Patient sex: M
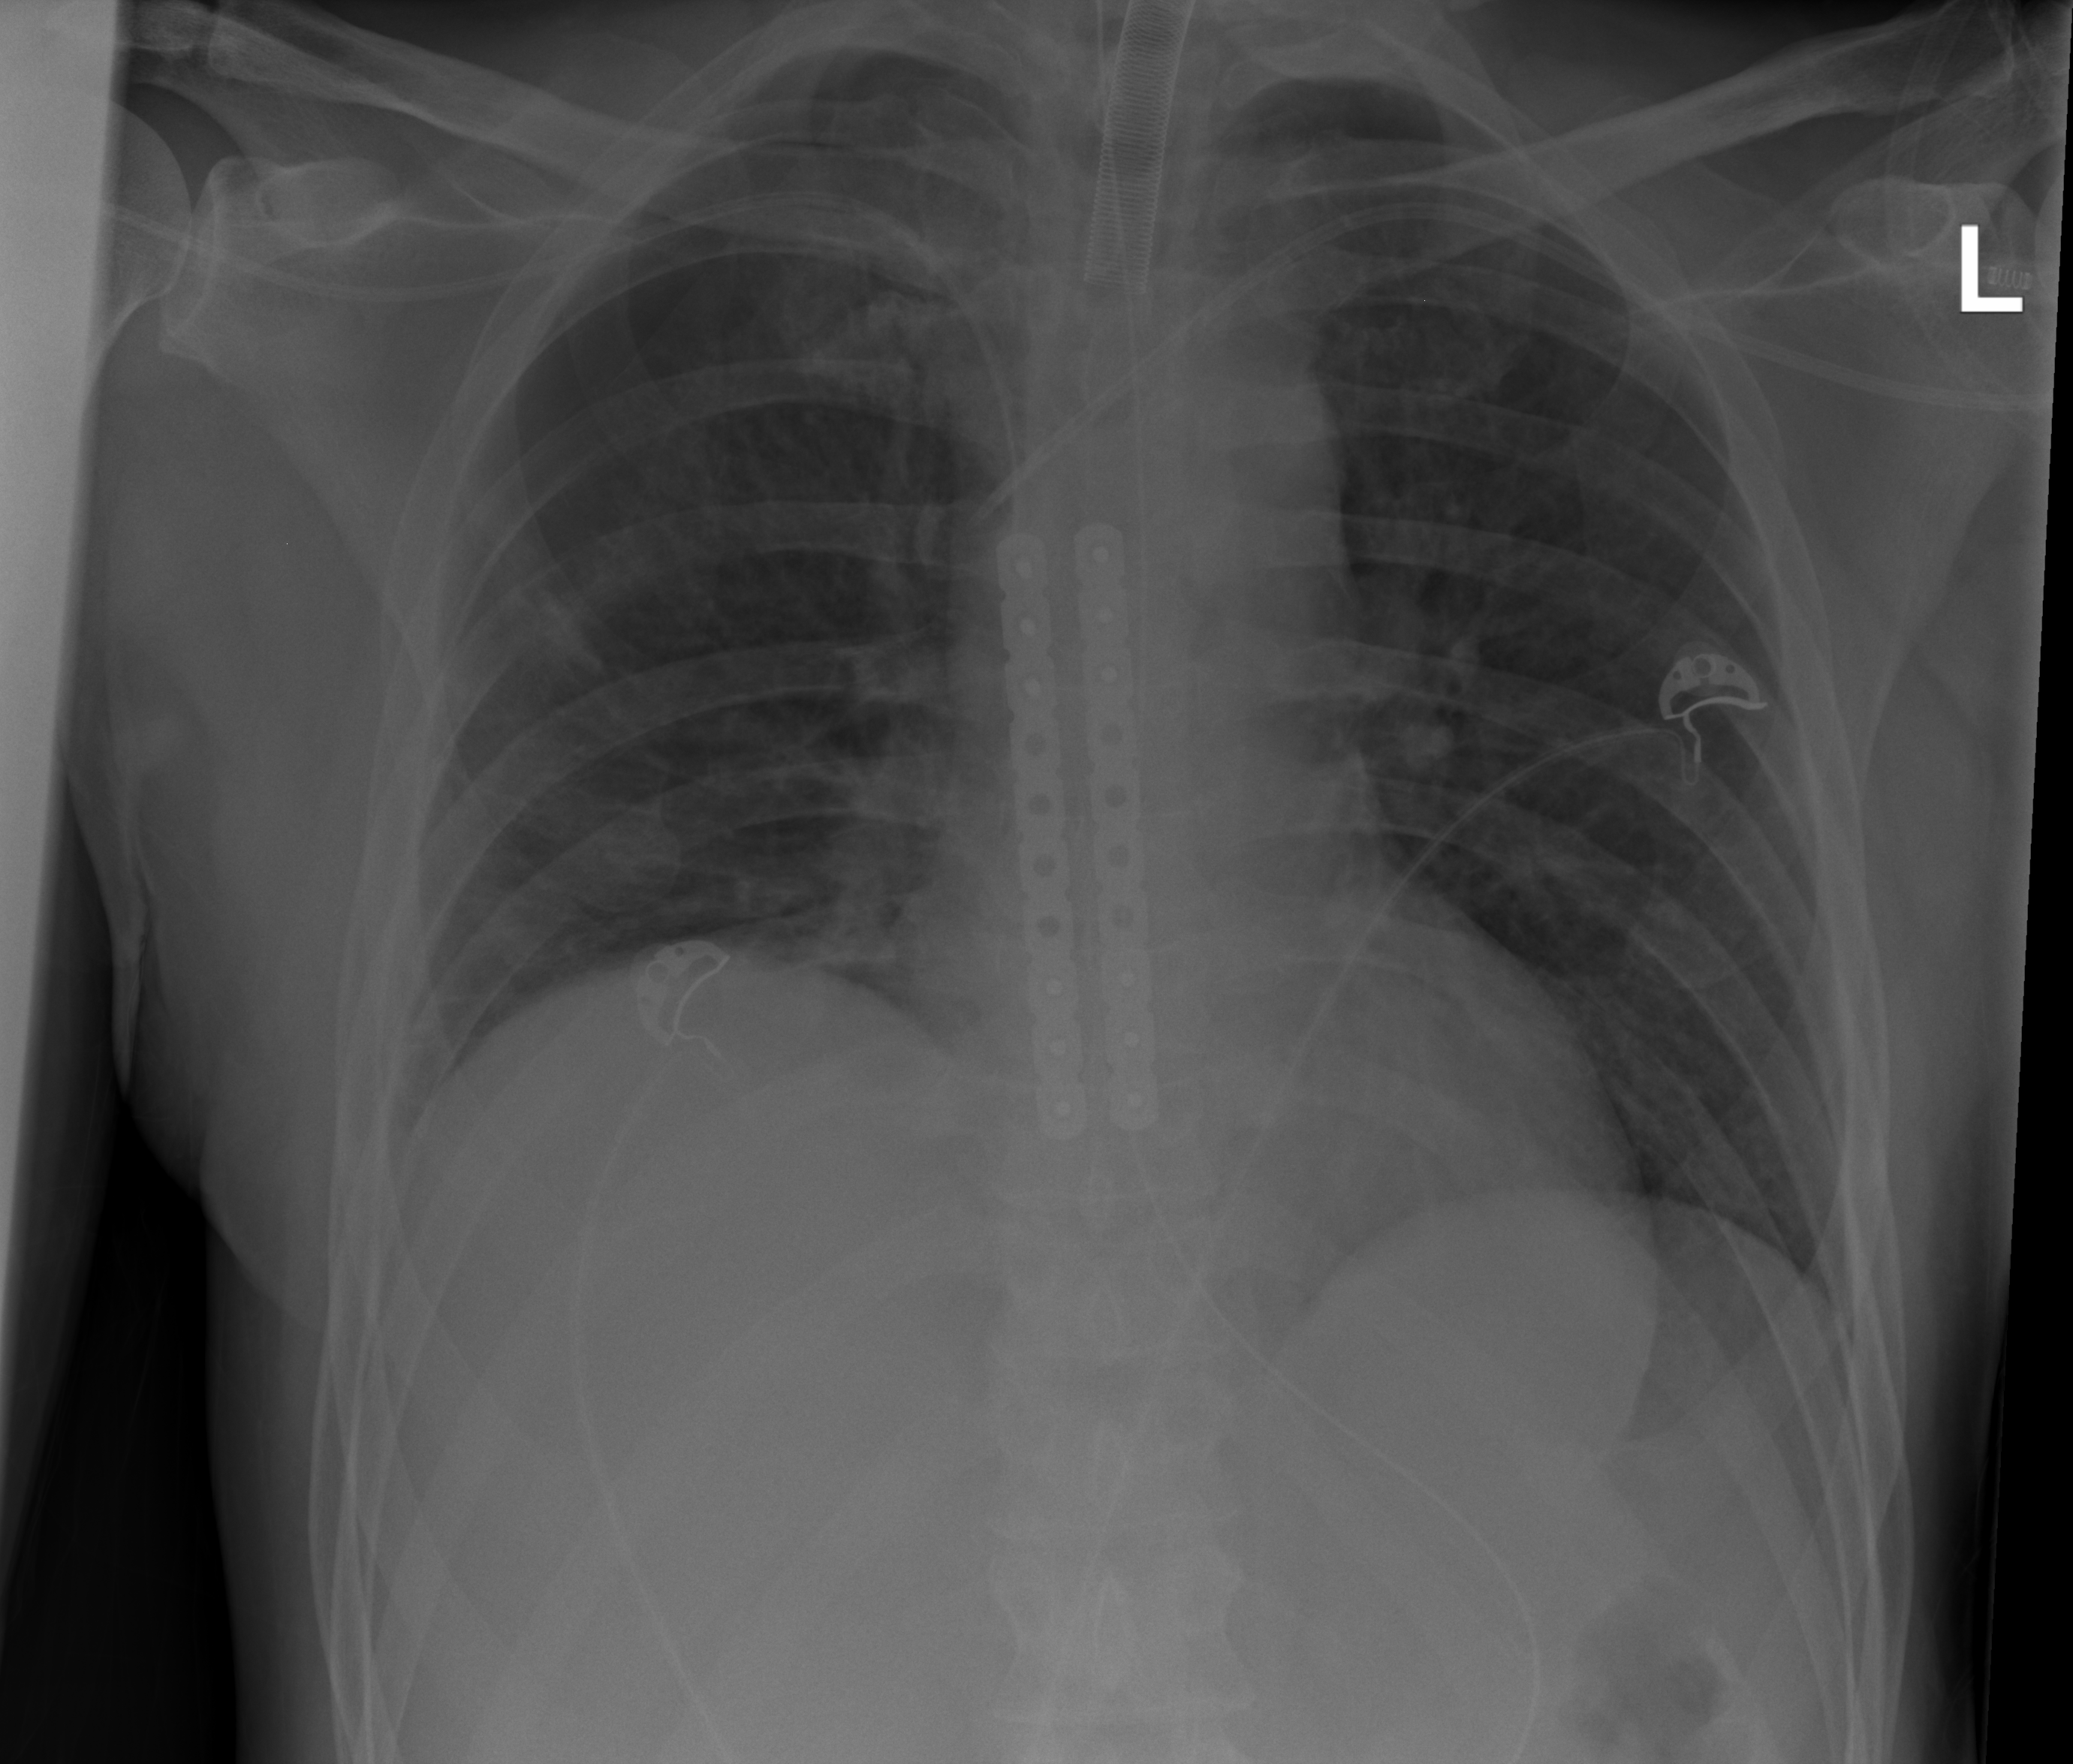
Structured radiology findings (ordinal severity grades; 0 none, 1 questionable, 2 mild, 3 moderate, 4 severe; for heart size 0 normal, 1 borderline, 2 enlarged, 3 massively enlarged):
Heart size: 0
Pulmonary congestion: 2
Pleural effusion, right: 0
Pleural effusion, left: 0
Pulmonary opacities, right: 1
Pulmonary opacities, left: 1
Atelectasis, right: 2
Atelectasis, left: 0